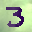
Label: 3